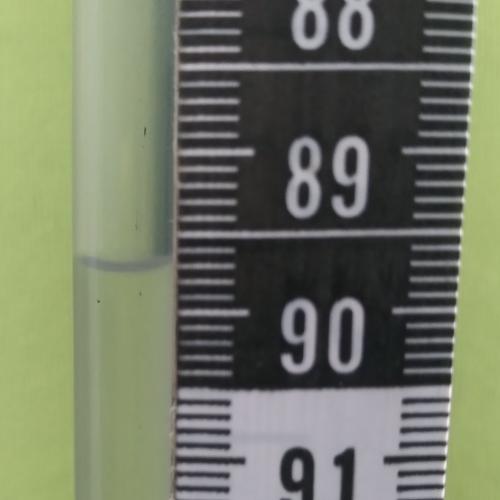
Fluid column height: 89.7 cm